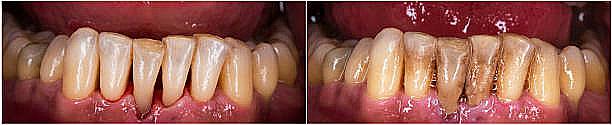
Condition: Calculus